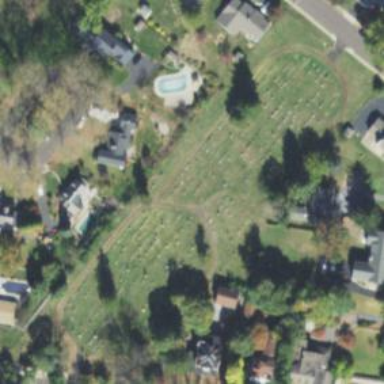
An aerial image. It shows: Cemetery.